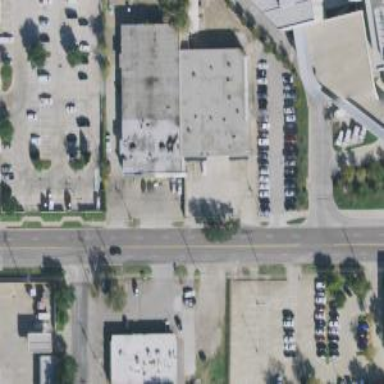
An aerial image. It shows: Commercial building.